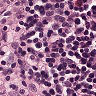
Metastatic tissue present: no